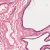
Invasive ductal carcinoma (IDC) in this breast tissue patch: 0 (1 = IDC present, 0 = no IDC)